Question: I have a method which comparing data in two dataTable. After comparing I'd like to visualizing these compared data (which are in new DataTable called ChangeTab) in WPF dataGRID.
I'm filling datagrid from DataContext:
'''
win.TableOfChange.DataContext = ChangeTab.DefaultView;
'''
'''
<DataGrid ItemsSource="{Binding}" Height="107" HorizontalAlignment="Left"....
'''
I'm fighting with problem, how to visualize data which are different (in the DataTables) by red, and data which are the same with green color - similar like is in the picture:

Is there is a way, how to do that (Set colour to WPF dataGRID cell for some red and some green from C#)?
Thanks a lot!
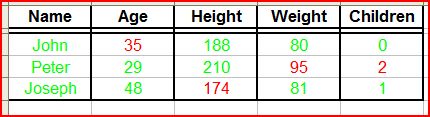
Answer: I presume that you build the source table in the comparison process, if so you can easily store a boolean value that indicates equality. Then in the <URL> property to the desired value.